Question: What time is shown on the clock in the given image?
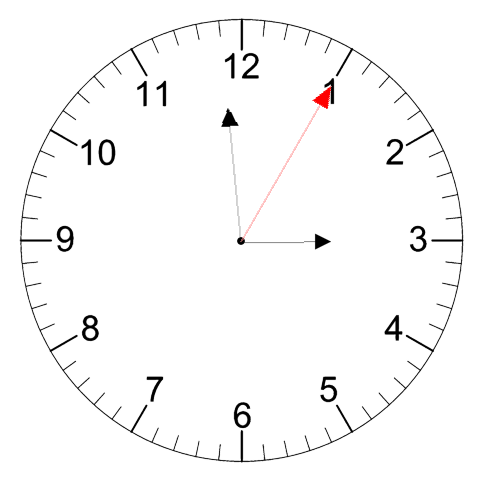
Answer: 02:59:05